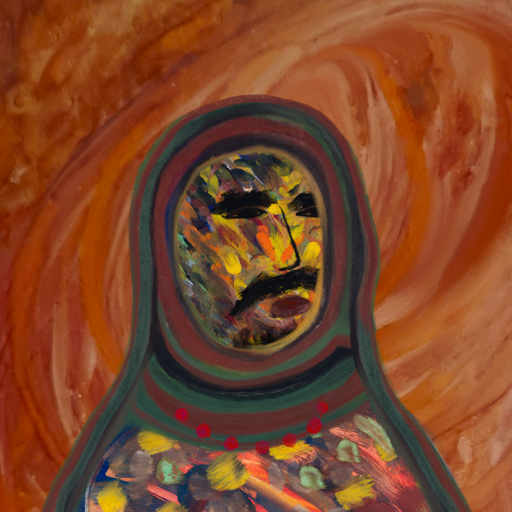
Background: Pious_Lady, Head And Neck Side: An_Impression, Face Side: Mosgoul, Bust: Mother_And_Son_Mother, Hair Side: Blank, Head Accessory: After_Raid_Scarf, Second Necklace: Blank, Necklace: Irani_3, Baby: Blank